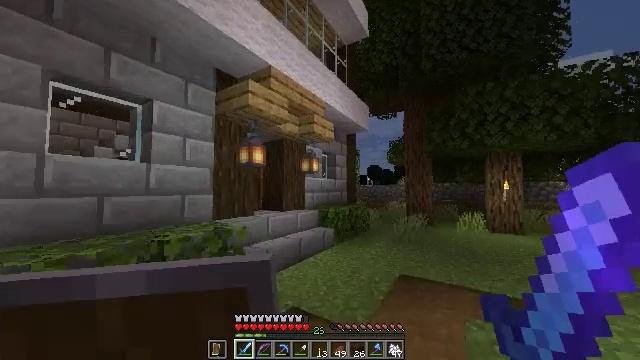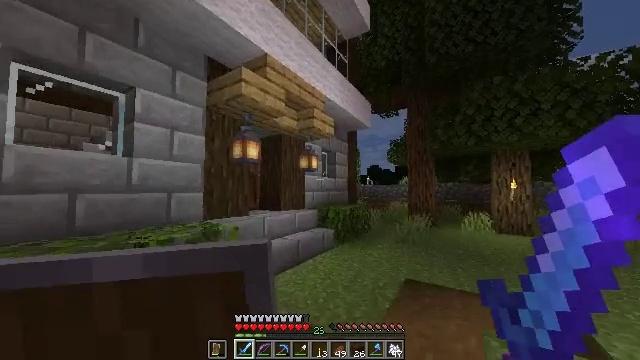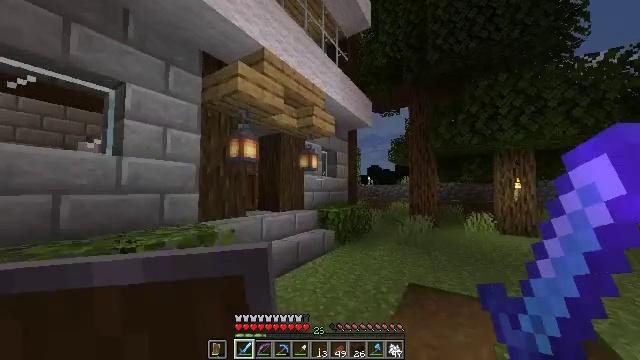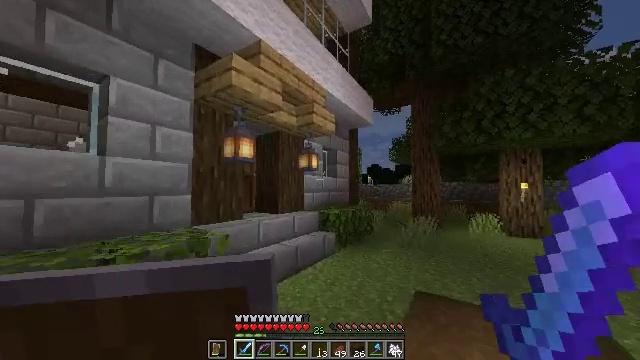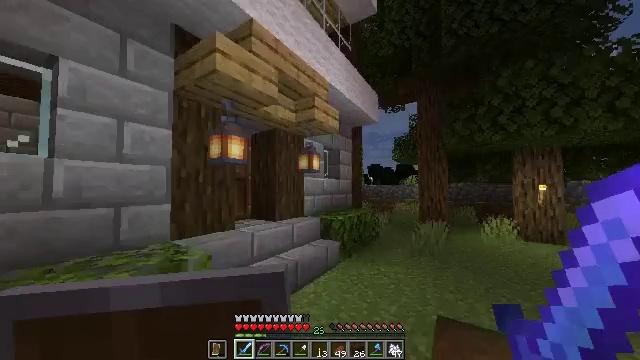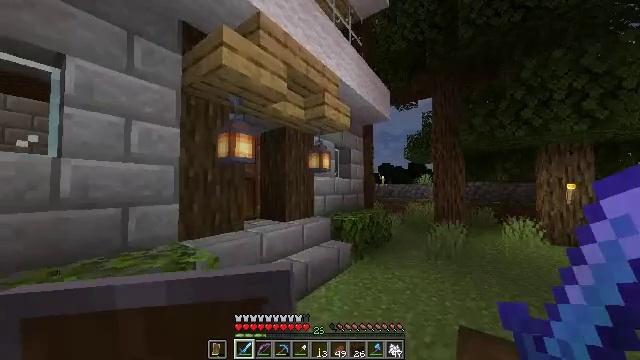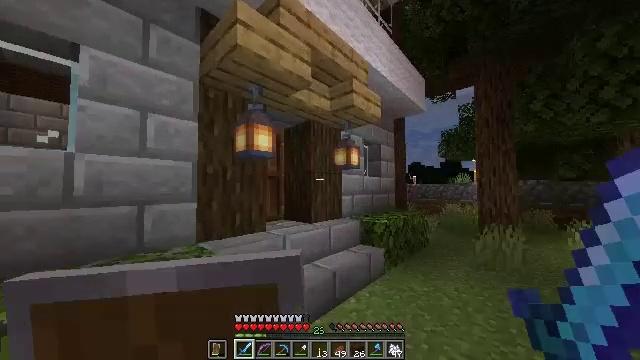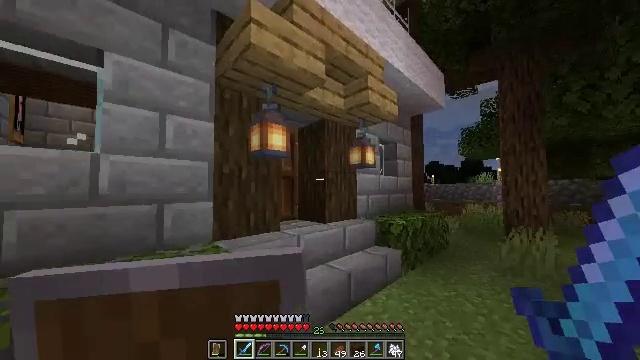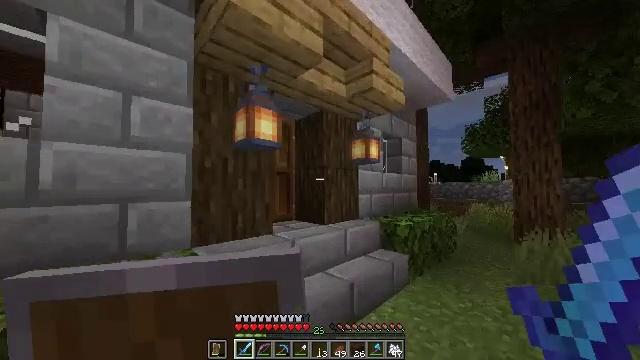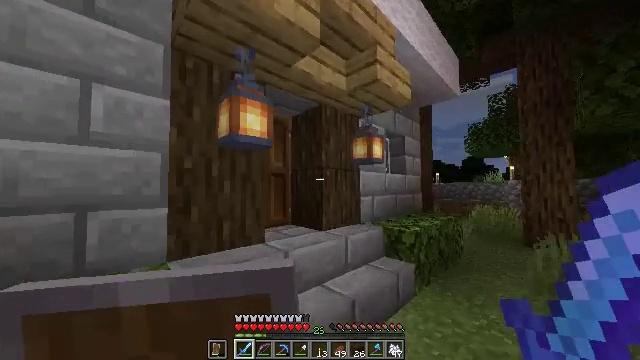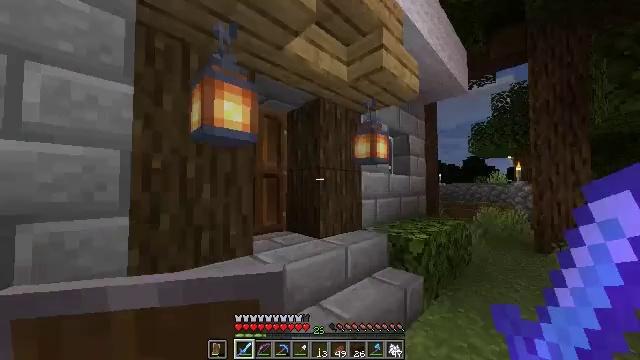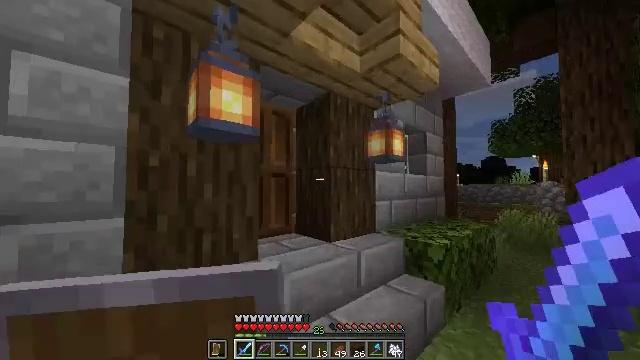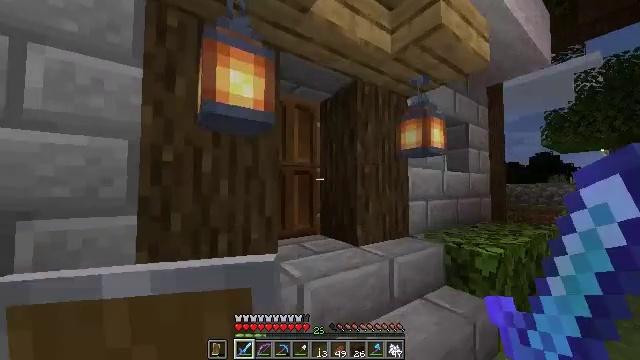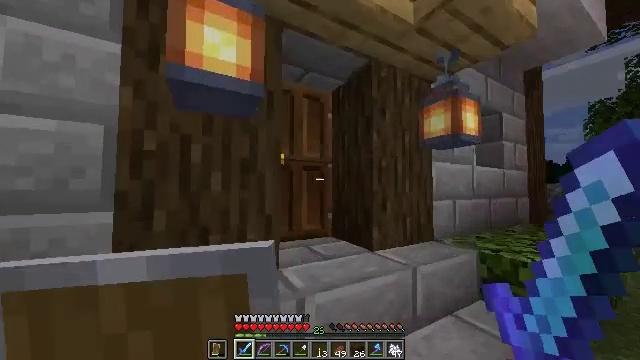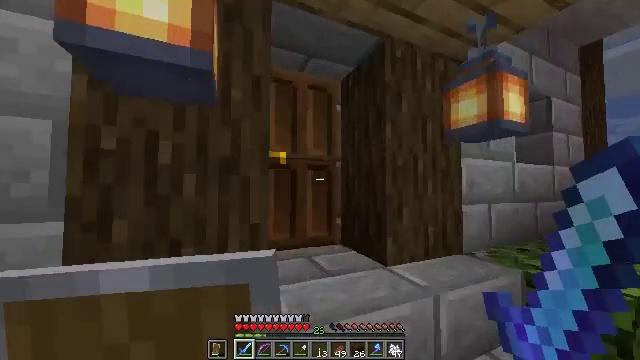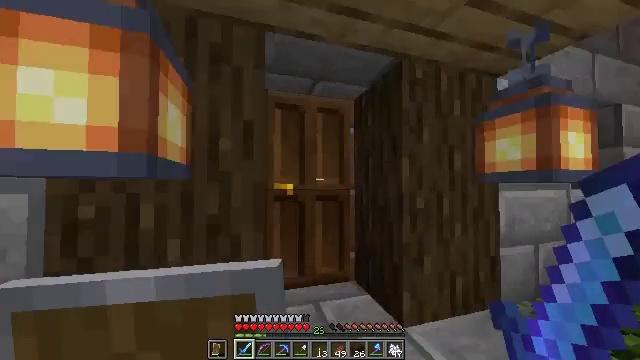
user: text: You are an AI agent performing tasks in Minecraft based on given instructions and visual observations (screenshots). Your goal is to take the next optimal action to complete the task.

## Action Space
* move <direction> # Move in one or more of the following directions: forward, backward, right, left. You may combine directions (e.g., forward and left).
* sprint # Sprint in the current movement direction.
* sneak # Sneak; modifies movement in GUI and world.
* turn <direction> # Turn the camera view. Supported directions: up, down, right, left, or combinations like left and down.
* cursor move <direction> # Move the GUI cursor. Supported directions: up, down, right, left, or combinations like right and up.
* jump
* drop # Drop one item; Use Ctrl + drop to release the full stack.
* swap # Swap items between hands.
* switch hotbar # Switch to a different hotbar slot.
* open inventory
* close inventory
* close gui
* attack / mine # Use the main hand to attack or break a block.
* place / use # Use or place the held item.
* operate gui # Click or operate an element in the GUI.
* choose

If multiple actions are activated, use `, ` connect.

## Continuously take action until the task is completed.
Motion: motion action
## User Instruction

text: craft item air
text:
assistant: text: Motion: move forward
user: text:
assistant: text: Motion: move forward
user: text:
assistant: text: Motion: move forward
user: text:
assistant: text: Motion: move forward
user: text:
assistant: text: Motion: move forward, turn left
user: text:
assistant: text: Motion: move forward, turn left
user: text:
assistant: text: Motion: move forward, turn left
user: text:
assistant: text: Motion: move forward
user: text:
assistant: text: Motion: move forward
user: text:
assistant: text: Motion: move forward
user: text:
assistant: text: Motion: move forward, turn left
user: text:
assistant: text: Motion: move forward, turn left
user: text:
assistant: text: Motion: move forward and move right, turn left
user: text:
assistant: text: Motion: move forward and move right, turn left
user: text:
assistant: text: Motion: move forward and move right, turn left
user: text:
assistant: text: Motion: move forward, turn left
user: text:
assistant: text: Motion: move forward, turn left and down, use / place
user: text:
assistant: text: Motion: move forward, turn left and down
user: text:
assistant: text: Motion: move forward, turn left and down
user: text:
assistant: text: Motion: move forward
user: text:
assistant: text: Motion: move forward
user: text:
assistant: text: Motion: move forward
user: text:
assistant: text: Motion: move forward
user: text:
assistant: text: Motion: move forward
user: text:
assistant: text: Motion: move forward
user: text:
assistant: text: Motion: move forward, turn right
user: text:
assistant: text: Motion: move forward
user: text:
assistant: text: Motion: move forward, turn right and down
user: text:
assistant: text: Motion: move forward, turn right
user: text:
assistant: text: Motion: move forward, turn right